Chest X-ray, AP view. Patient: 27 years old, sex M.
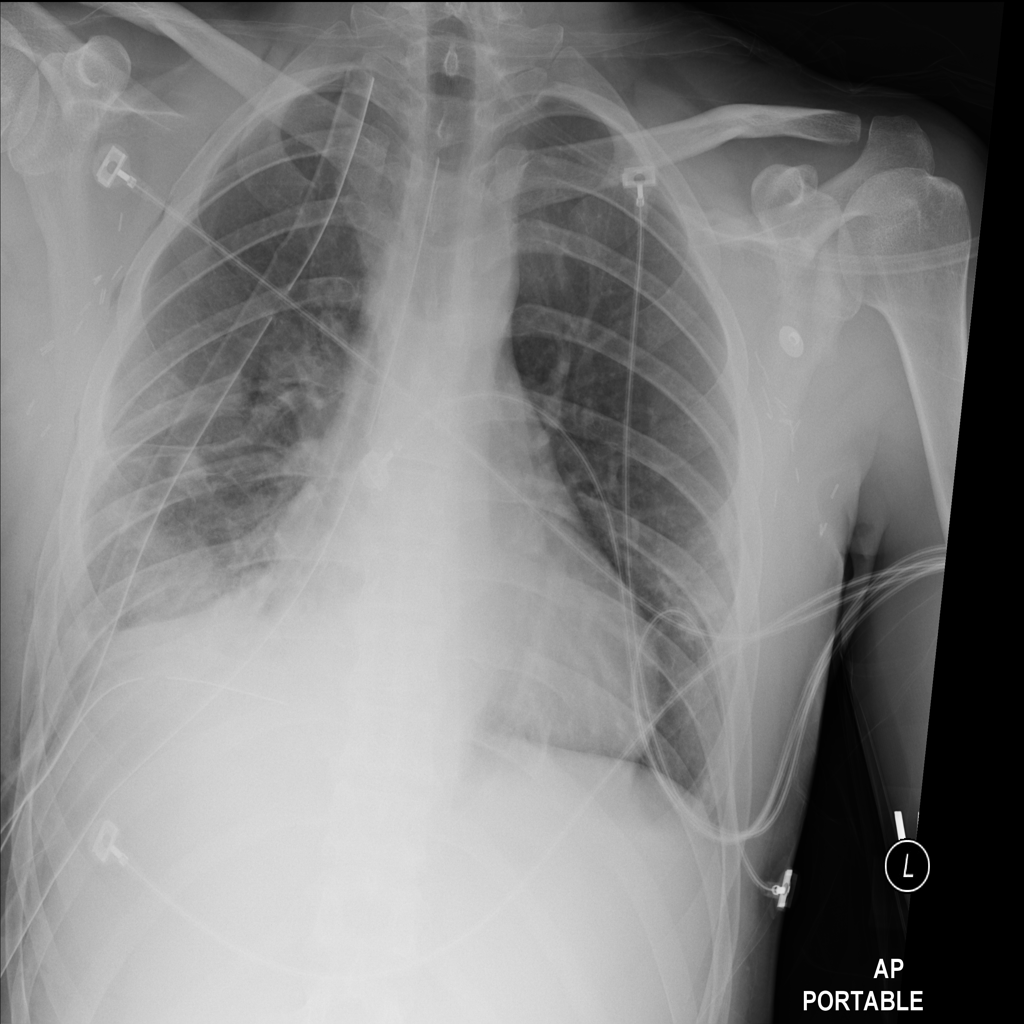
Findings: No Finding